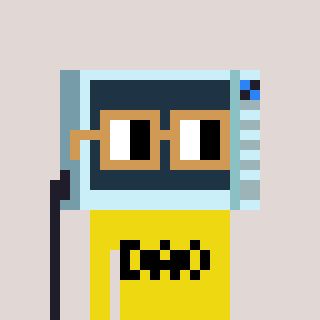
a pixel art character with square brown glasses, a microwave-shaped head and a yellow-colored body on a warm background